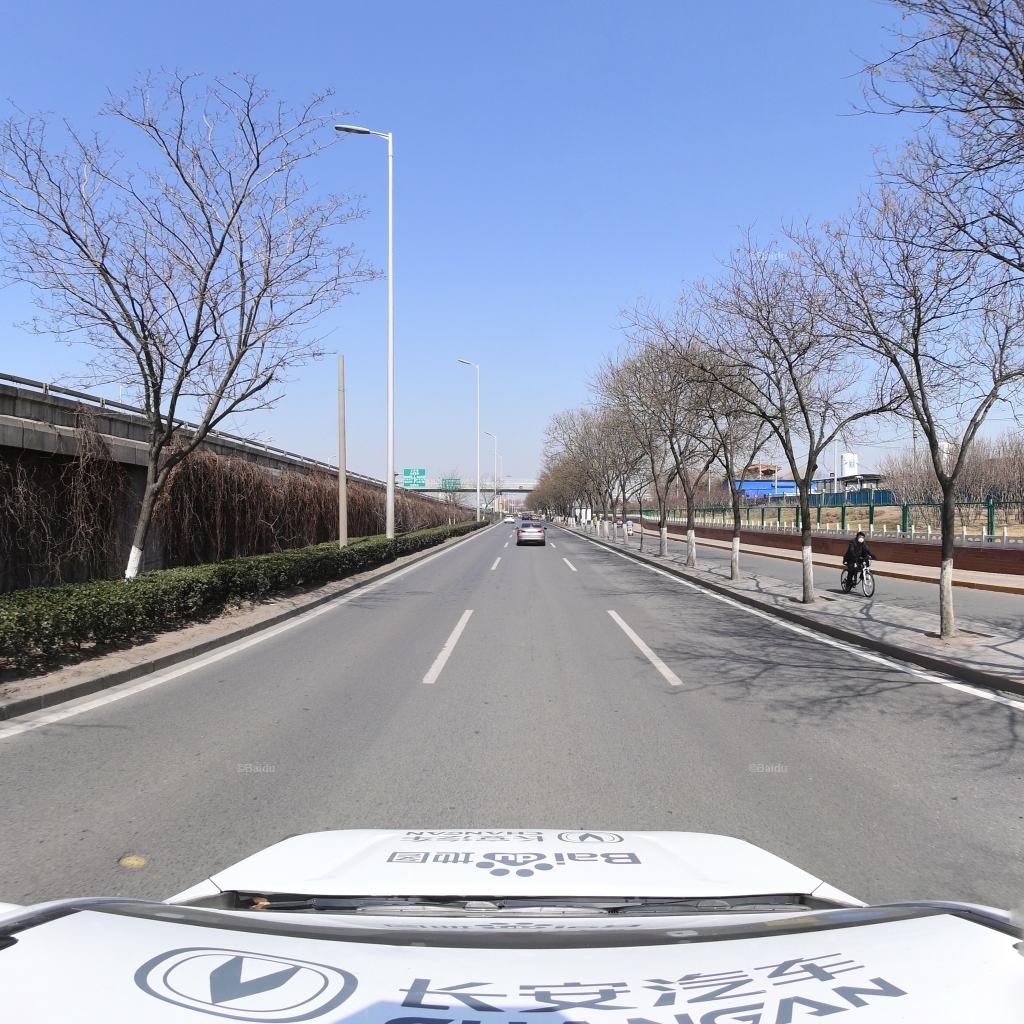
Region: Fengtai
Road damage annotations: pothole